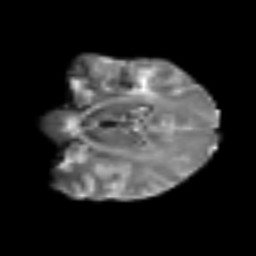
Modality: T2w
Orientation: coronal
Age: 39
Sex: female
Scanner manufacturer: siemens
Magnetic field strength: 3 T
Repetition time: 6.1 s
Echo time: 0.101 s